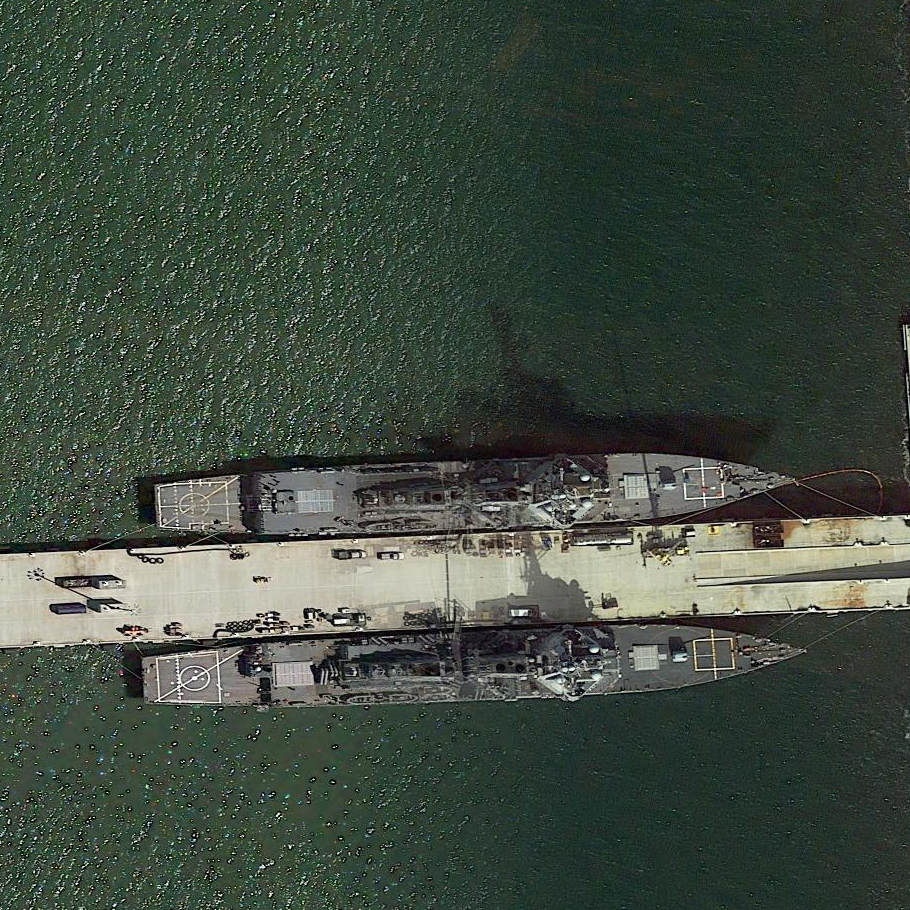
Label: destroyer